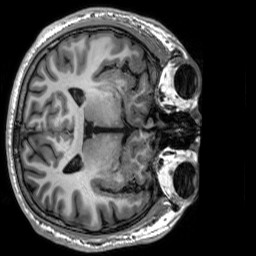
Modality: T1w
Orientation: axial
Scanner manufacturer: siemens
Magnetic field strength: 3 T
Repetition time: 2.3 s
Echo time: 0.00302 s